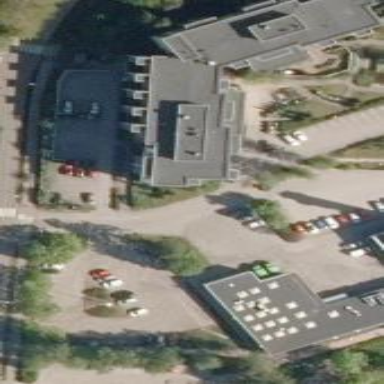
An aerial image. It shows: Residential building serving as amenity.